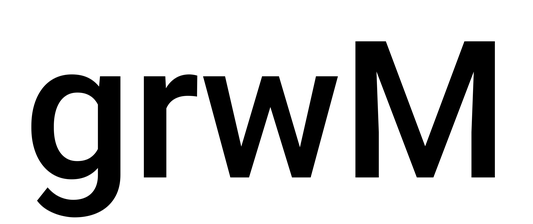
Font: Roboto_Medium